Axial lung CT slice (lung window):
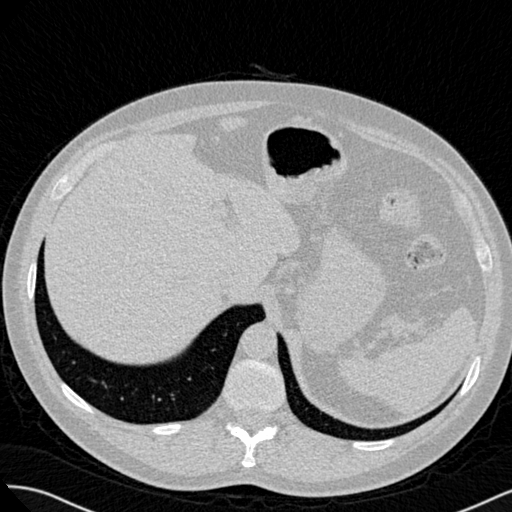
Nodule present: no